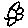
Label: flower